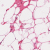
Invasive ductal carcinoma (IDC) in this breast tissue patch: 0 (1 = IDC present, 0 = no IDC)